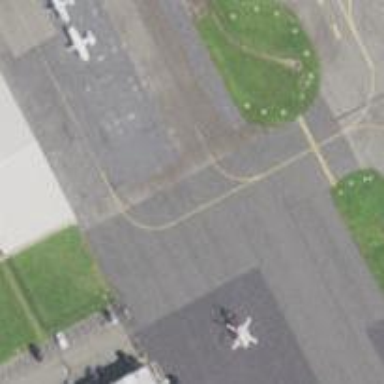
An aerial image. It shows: View of taxiway at the airport.